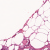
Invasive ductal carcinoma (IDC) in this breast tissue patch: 0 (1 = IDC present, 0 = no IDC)